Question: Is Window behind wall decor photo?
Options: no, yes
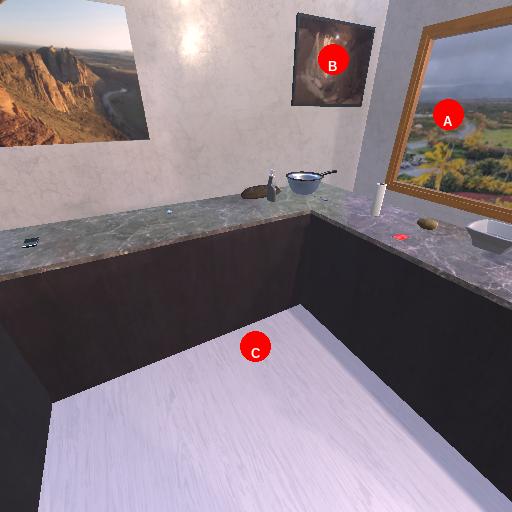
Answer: no